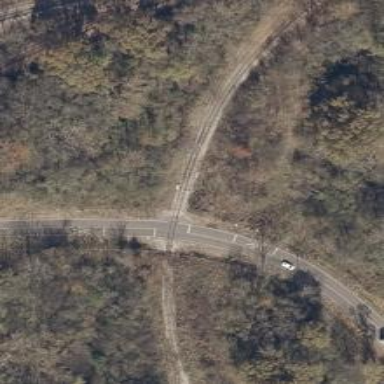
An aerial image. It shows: Railway level crossing.